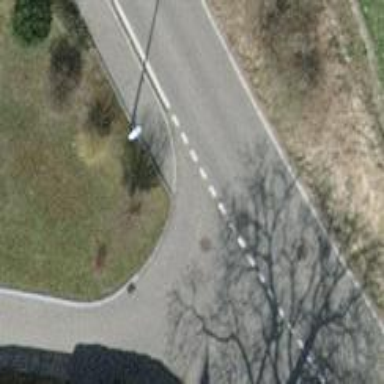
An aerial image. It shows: Asphalt sidewalk along the footway.